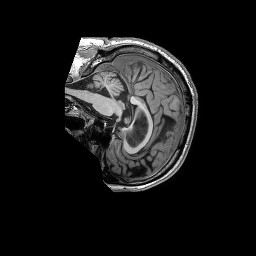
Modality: T1w
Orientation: sagittal
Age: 70
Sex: male
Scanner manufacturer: philips
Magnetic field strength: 3 T
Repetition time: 0.0066 s
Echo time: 0.002969 s